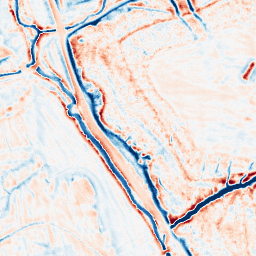
Category: edge_preserving
Decomposition family: bilateral
Decomposition parameters: d: 15
sigma_color: 100
sigma_space: 25
Upsampling method: sinc_hamming
Upsampling parameters: scale: 2
kernel_size: 8
Upsampling scale: 2